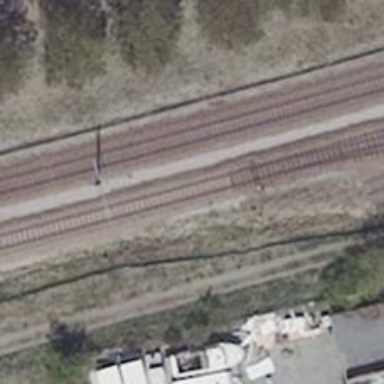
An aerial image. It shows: Railway signal.